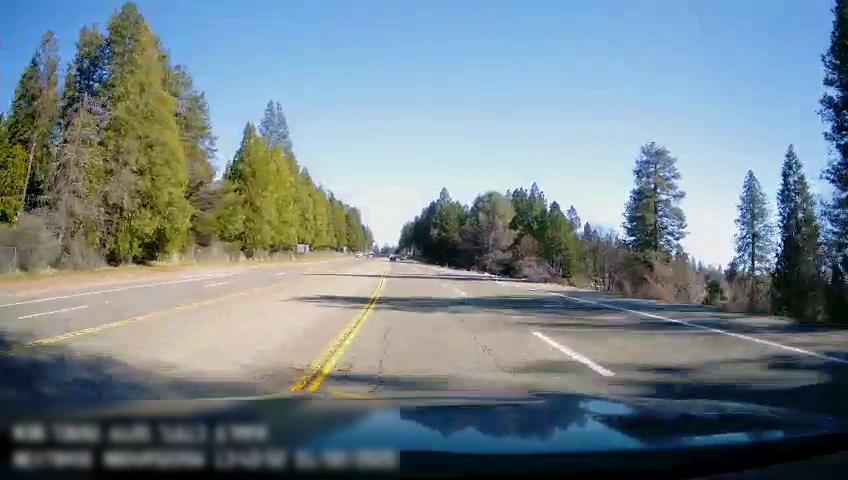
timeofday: Day
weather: Sunny
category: Drivable Space
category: Lanes | Opposite Lane
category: Lanes | Opposite Lane
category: Lanes | Current Lane
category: Lanes | Alternate Lane
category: Lanes | Current Lane
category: Lanes | Alternate Lane
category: Lanes | Opposite Lane
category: Lanes | Opposite Lane